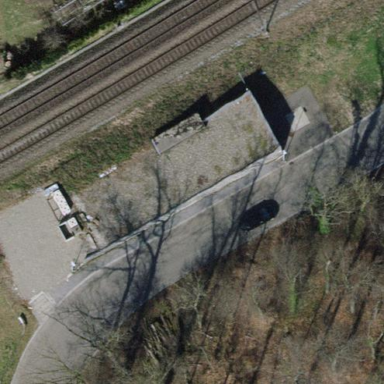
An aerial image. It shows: Service building.